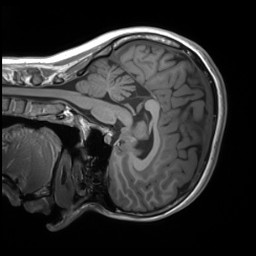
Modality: T1w
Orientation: sagittal
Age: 25
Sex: female
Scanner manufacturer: siemens
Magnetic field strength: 3 T
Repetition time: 1.8 s
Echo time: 0.00241 s